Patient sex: F
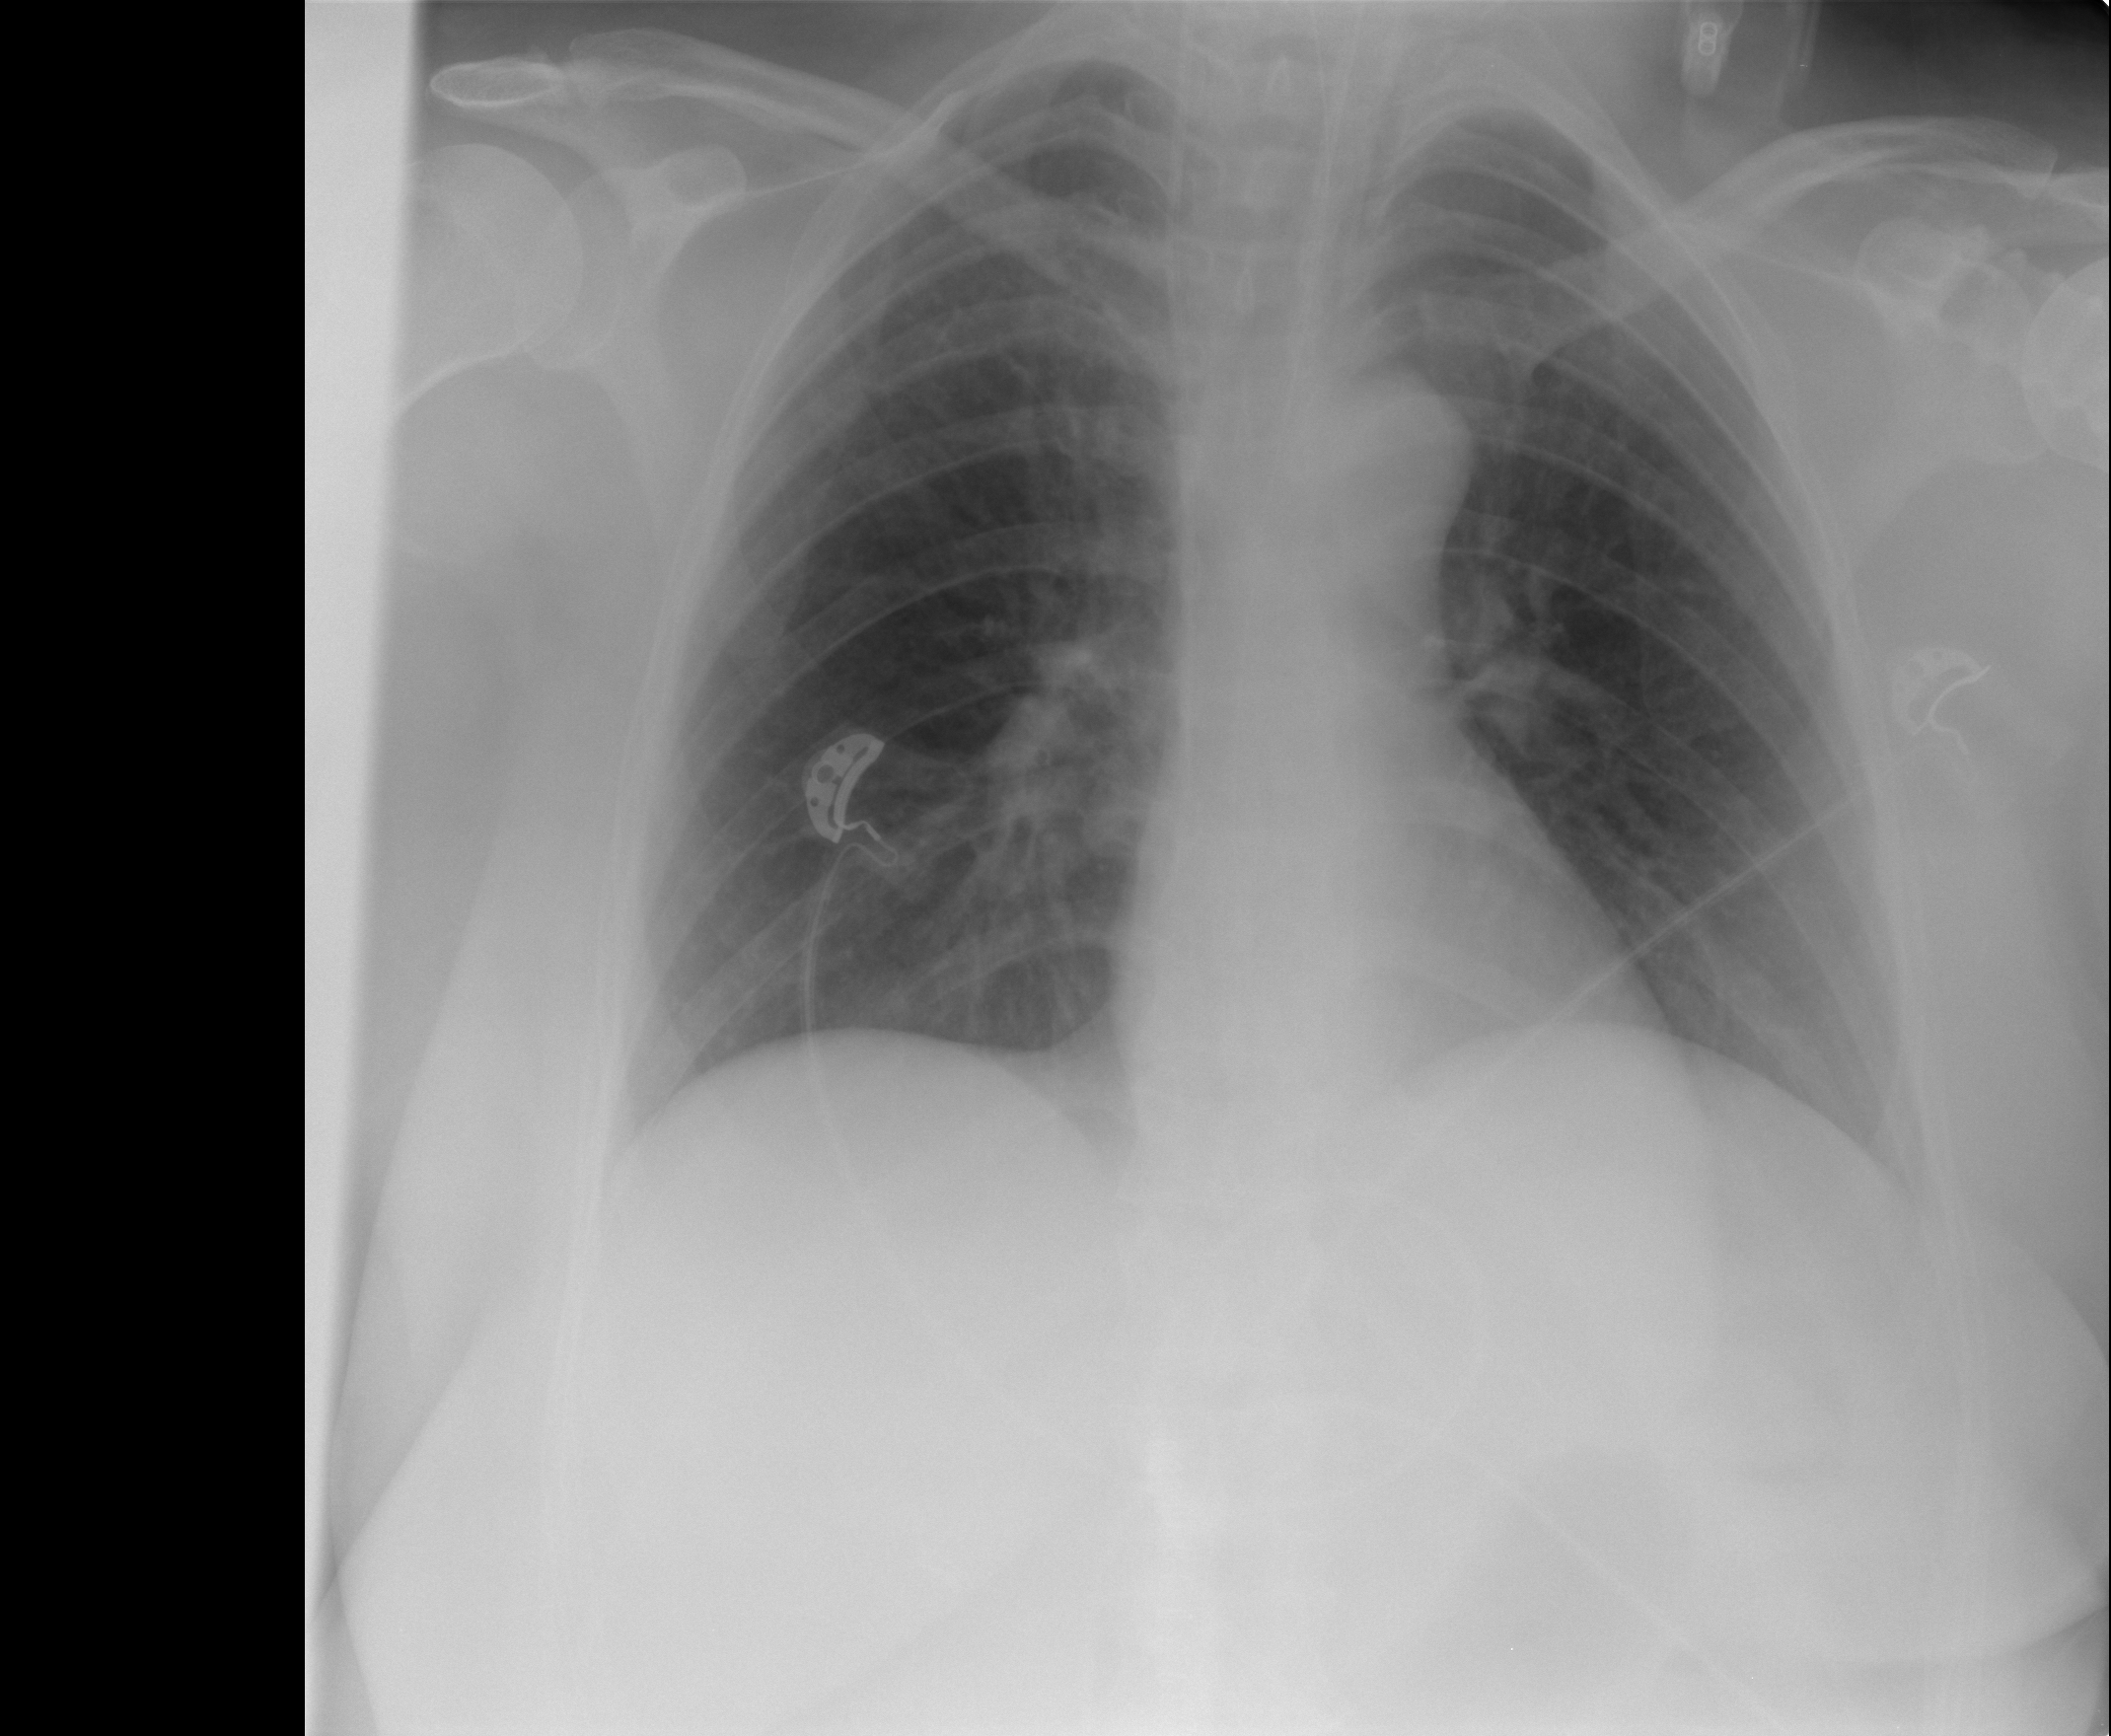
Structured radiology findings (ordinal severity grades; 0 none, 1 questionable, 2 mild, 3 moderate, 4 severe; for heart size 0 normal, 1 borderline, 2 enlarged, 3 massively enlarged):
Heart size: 0
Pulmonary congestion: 0
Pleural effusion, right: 0
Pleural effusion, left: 0
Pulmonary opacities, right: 1
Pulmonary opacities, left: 0
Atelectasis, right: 0
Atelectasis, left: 0